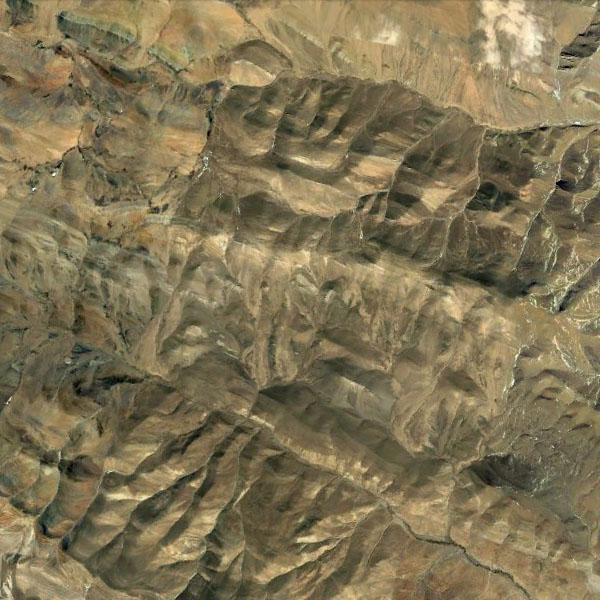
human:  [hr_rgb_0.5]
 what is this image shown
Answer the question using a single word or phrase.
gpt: mountains